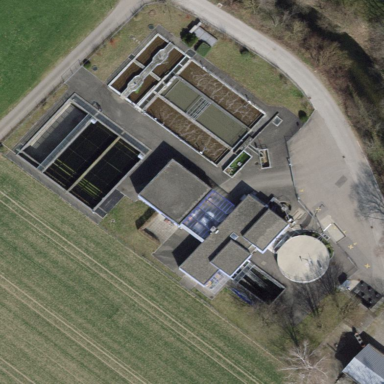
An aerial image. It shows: Wastewater plant protected by fence.